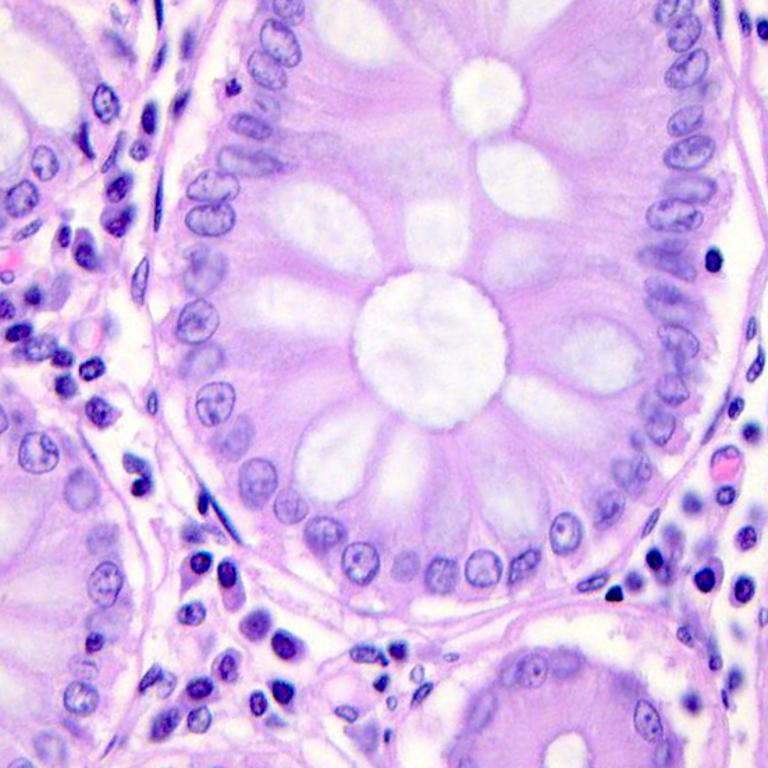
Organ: colon
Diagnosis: benign